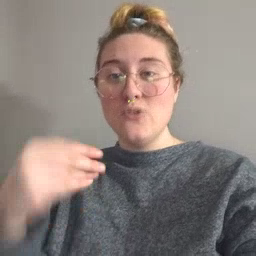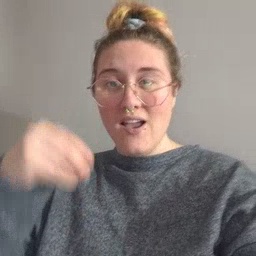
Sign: store